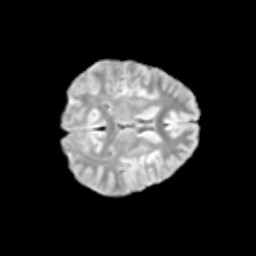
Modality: T2w
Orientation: axial
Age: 11
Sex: male
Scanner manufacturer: siemens
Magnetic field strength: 3 T
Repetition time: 3.8 s
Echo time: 0.07 s